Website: lowes
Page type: orders-overview
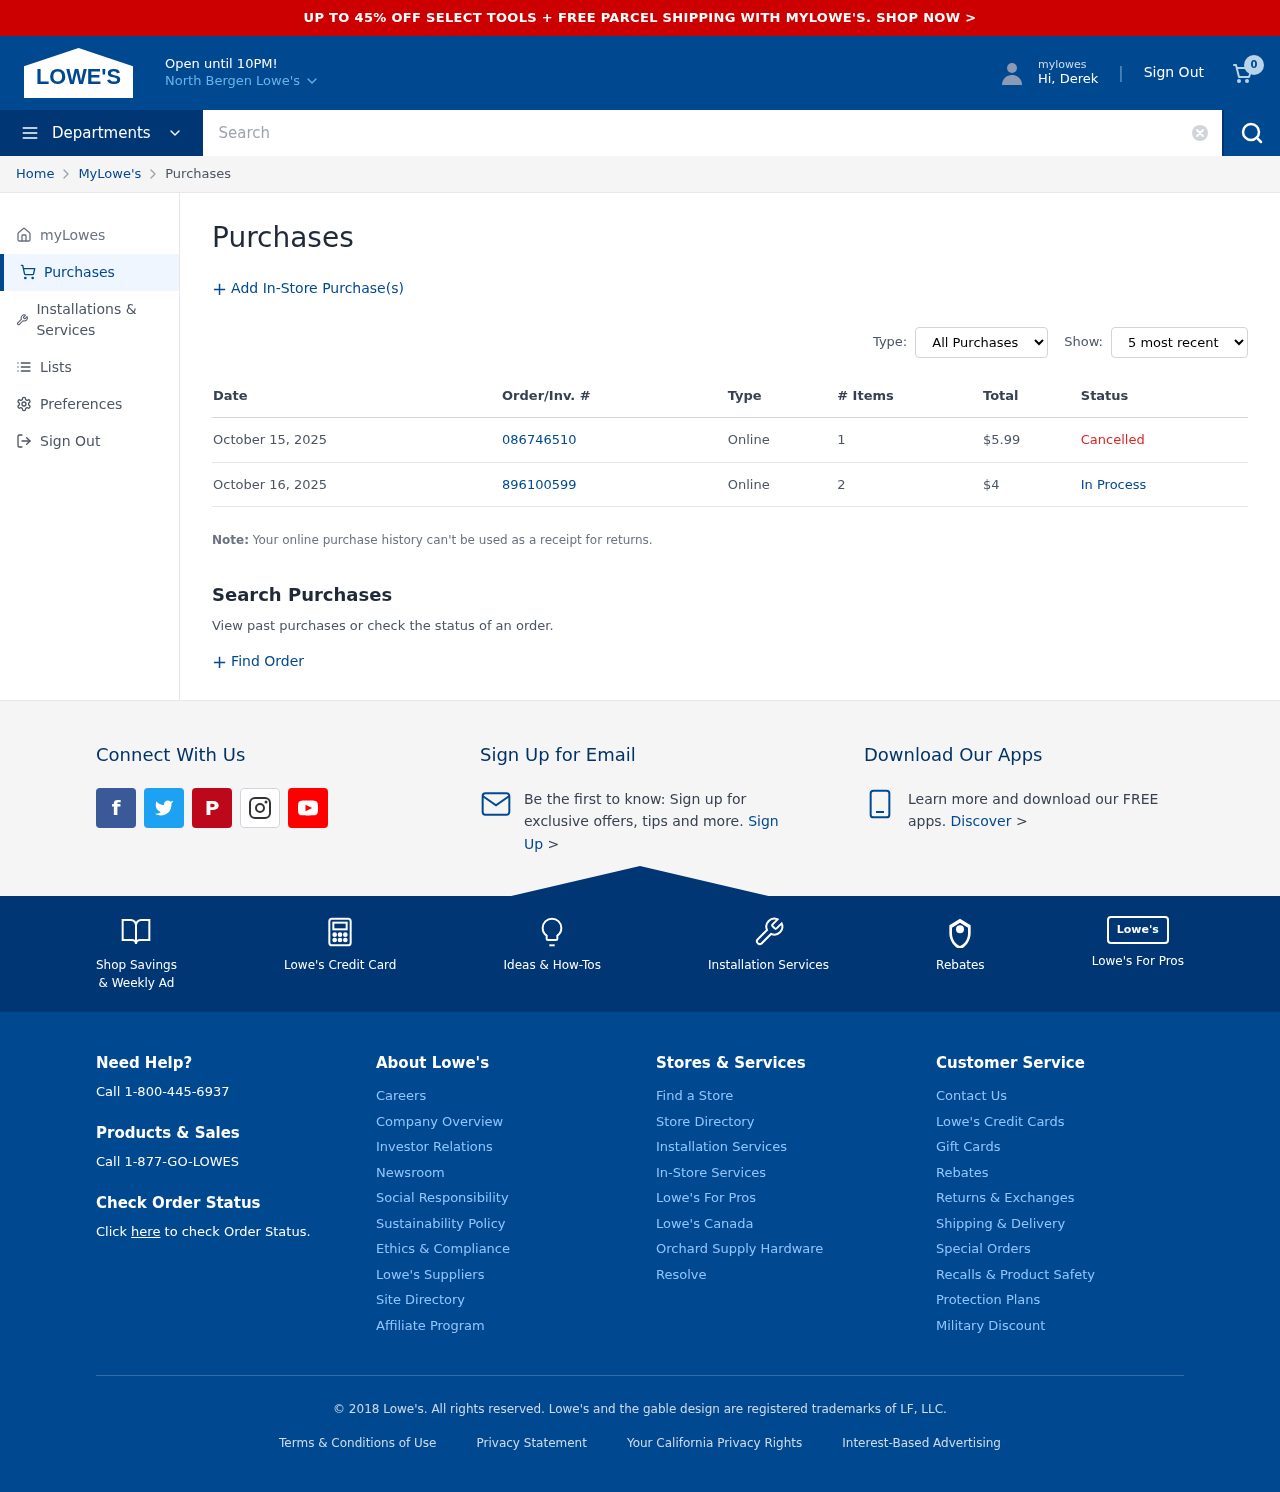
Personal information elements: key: PII_FIRSTNAME
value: Derek
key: PII_CITY
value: North Bergen
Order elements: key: ORDER_NUM_ITEMS
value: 0
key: ORDER_DATE
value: October 15, 2025
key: ORDER_ID
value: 086746510
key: ORDER_NUM_ITEMS
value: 1
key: ORDER_TOTAL
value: $5.99
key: ORDER_DATE2
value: October 16, 2025
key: ORDER_ID2
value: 896100599
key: ORDER_NUM_ITEMS2
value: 2
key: ORDER_TOTAL2
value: $4
Search elements: key: HEADER_SEARCH
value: Search